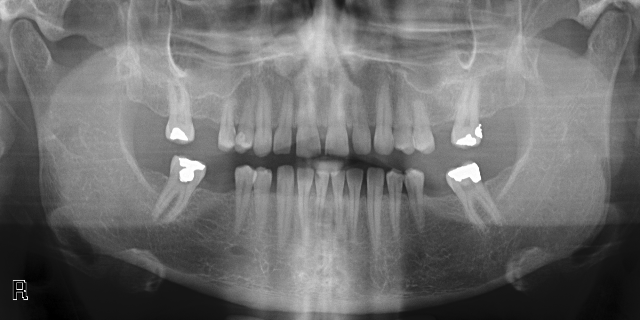
adult